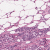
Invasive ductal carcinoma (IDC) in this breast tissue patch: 1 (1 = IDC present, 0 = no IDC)